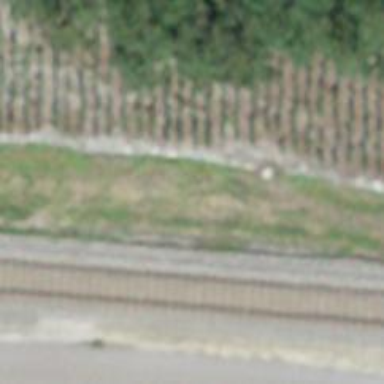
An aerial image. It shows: Retaining wall.